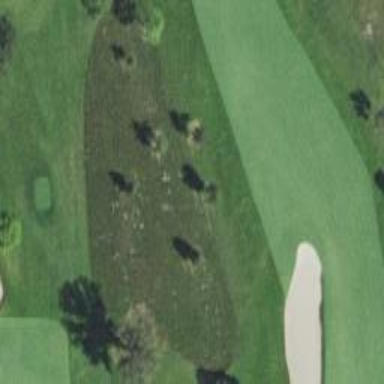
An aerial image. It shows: Rough grassy area used for golf.